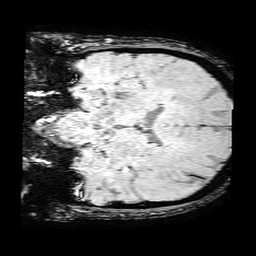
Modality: SWI
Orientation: coronal
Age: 54
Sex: male
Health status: ill
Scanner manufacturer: philips
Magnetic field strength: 3 T
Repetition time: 0.031 s